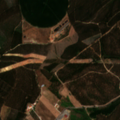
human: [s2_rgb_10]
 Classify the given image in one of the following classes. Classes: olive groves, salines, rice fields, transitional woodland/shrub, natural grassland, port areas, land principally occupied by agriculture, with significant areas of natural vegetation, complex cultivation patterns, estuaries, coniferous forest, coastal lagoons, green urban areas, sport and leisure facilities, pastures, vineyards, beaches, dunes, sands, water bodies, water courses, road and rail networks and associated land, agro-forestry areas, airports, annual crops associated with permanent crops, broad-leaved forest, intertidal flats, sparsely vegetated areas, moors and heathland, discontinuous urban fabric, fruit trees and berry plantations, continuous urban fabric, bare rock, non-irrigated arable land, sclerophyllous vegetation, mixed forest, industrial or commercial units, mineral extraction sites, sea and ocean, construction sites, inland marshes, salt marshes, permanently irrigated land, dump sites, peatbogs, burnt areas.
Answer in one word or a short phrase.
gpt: permanently irrigated land, land principally occupied by agriculture, with significant areas of natural vegetation, broad-leaved forest, mixed forest